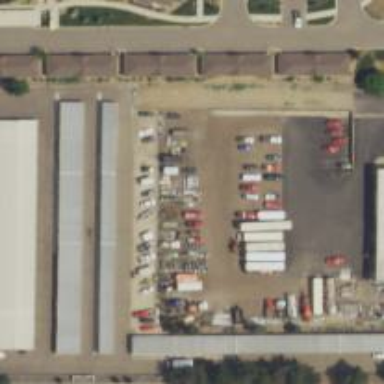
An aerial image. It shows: Garages used for storage rental.